Question: Using D3 I want to create an X Axis that looks like:

I've worked out how to do the axis and ticks, but not the labels using the following:
'''
var svgWidth = 500;
var svgHeight = 500;
var svgAxisPadding = 20;
var xScale = d3.scale.log()
.domain([Math.pow(10, 5), Math.pow(10, 7)])
.range([svgAxisPadding, svgWidth - svgAxisPadding]);
var xAxis = d3.svg.axis()
.scale(xScale)
.orient('bottom')
.ticks(0, "e");
var svg = d3.select('#diagram')
.append('svg')
.attr('width', svgWidth)
.attr('height', svgHeight);
svg.append('g')
.attr("class", "axis")
.call(xAxis);
'''
And here's a <URL> with the complete code.
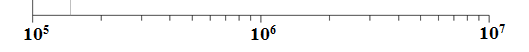
Answer: You could use unicode:
'''
var superscript = "<PHONE>",
formatPower = function(d) { return (d + "").split("").map(function(c) { return superscript[c]; }).join(""); },
formatTick = function(d) { return 10 + formatPower(Math.round(Math.log(d) / Math.LN10)); };
'''
For example, 'formatTick(1e5)' returns '"105"'. Example at <URL>:
<URL>
The downside of this approach is that the vertical alignment of the superscript numerals seems inconsistent. So using post-selection (say, selecting the text elements and adding a tspan element for the superscript to each) might be better. Another example at <URL>:
<URL>